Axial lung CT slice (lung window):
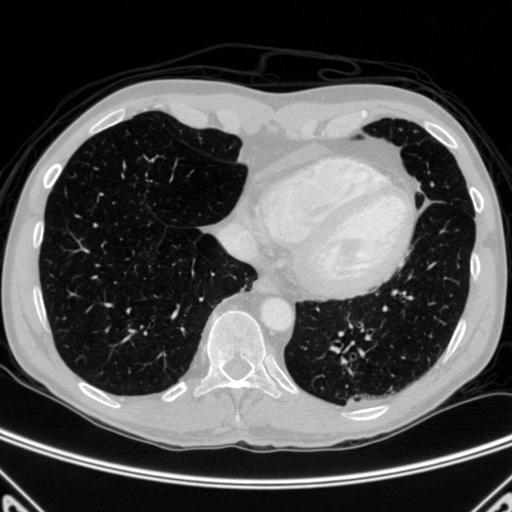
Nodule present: no